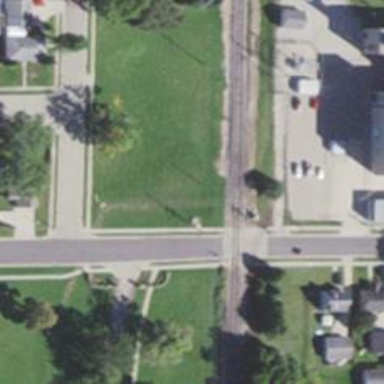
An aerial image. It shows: Railway crossing.